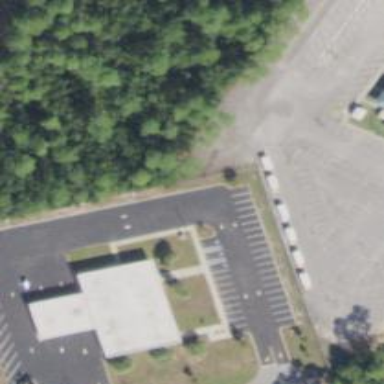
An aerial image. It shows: Parking space.